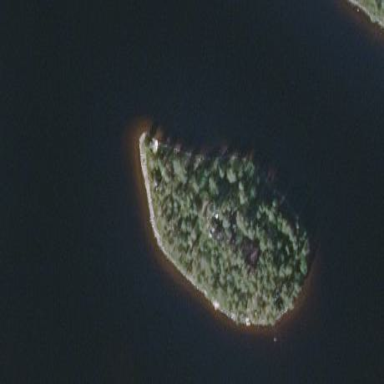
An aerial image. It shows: Islet.